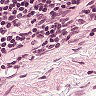
Metastatic tissue present: no